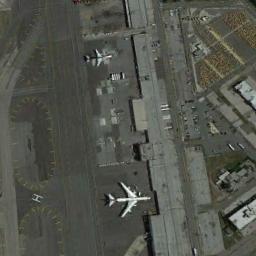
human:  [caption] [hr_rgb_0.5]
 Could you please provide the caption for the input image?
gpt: Two white airplanes are parked on the open place beside buildings .

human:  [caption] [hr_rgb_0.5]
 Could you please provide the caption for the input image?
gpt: A big plane and a small one parked in an open area in front of a striped building .

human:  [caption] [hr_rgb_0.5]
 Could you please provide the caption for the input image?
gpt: Two airplanes were on the airport beside the building .

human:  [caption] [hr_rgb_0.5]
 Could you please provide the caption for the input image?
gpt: Two white aircraft of the different size were parked on the ground .

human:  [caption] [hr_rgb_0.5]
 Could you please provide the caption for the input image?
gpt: Two planes are in the parking lot next to a row of buildings .